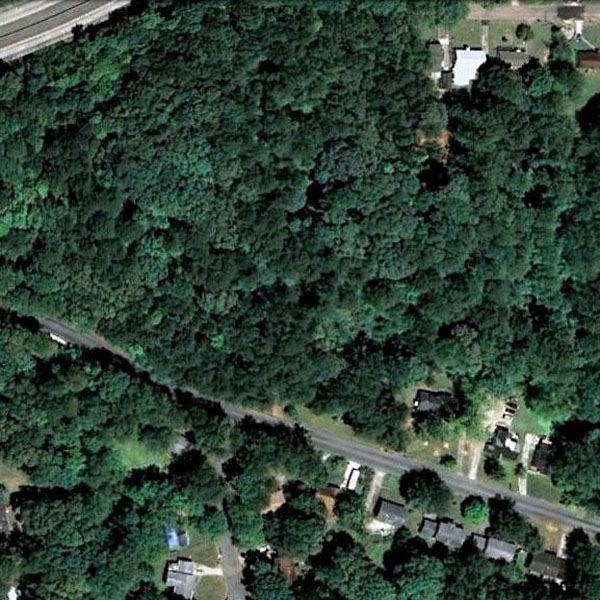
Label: Forest